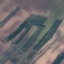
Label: PermanentCrop